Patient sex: M
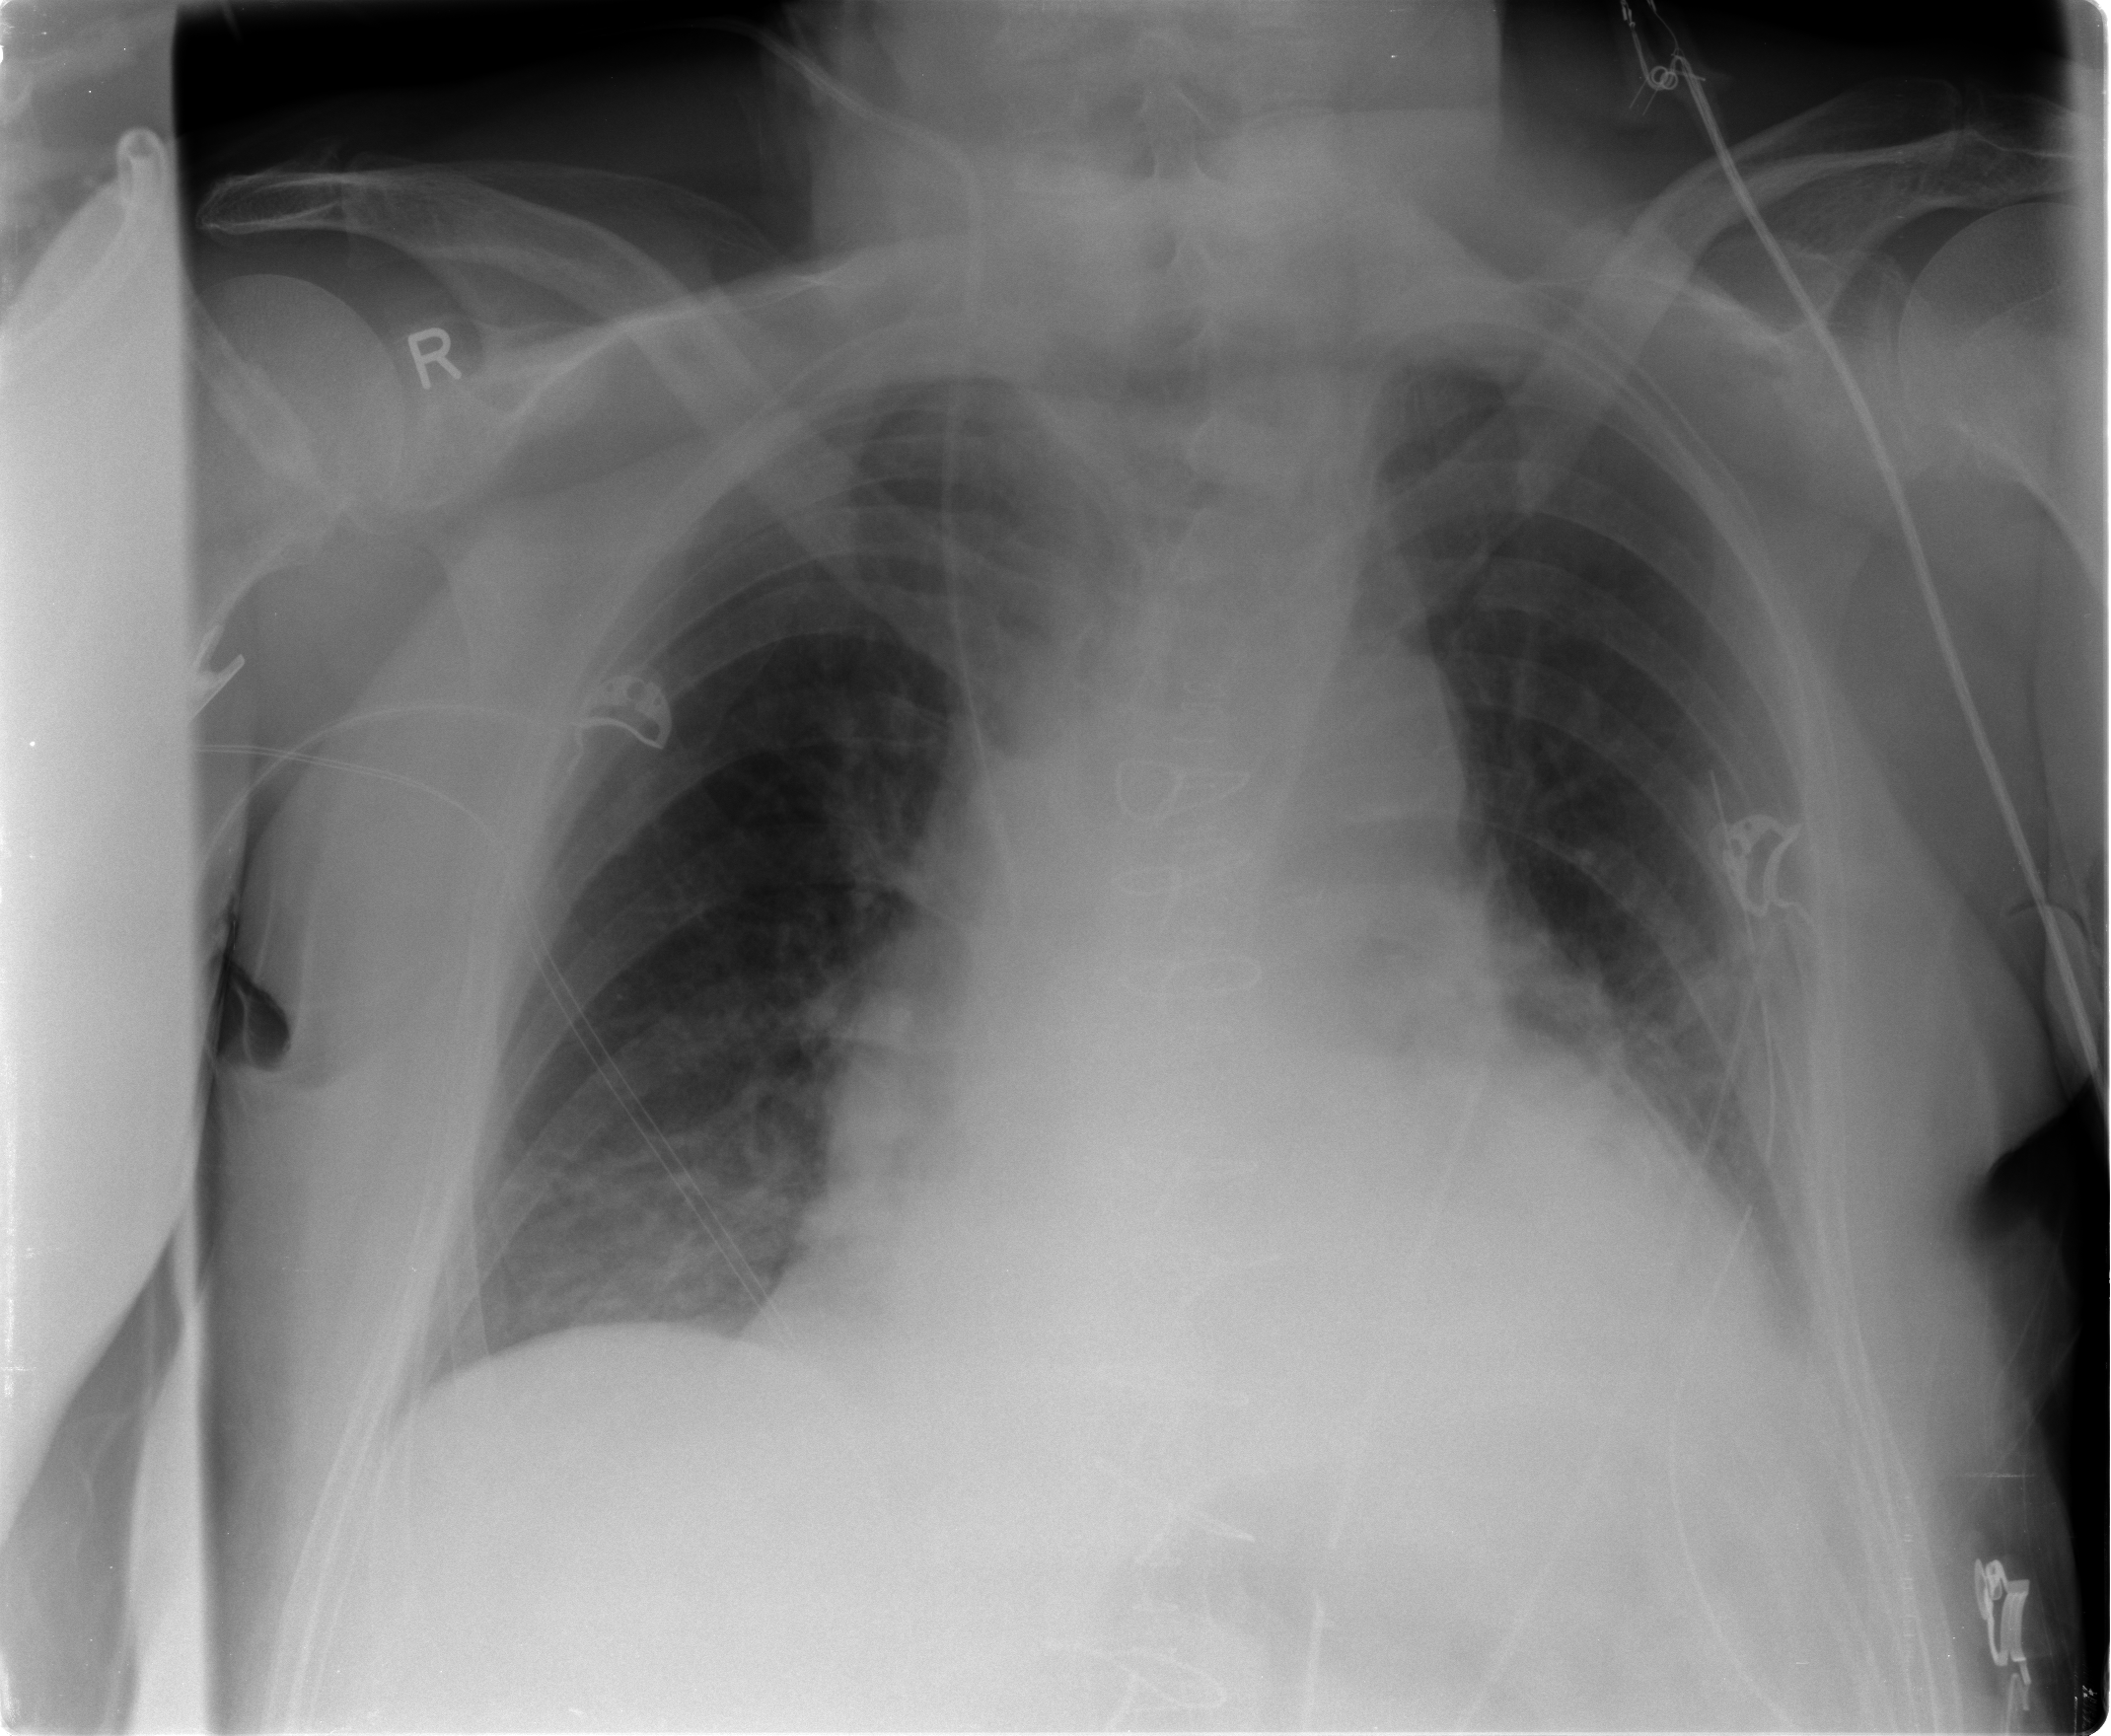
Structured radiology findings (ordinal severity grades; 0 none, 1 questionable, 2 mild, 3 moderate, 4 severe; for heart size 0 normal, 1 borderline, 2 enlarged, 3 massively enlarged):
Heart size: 2
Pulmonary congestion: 0
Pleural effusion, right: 0
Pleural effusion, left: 2
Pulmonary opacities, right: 0
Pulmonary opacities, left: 0
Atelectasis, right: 2
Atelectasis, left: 2